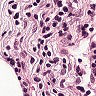
Metastatic tissue present: no